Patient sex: M
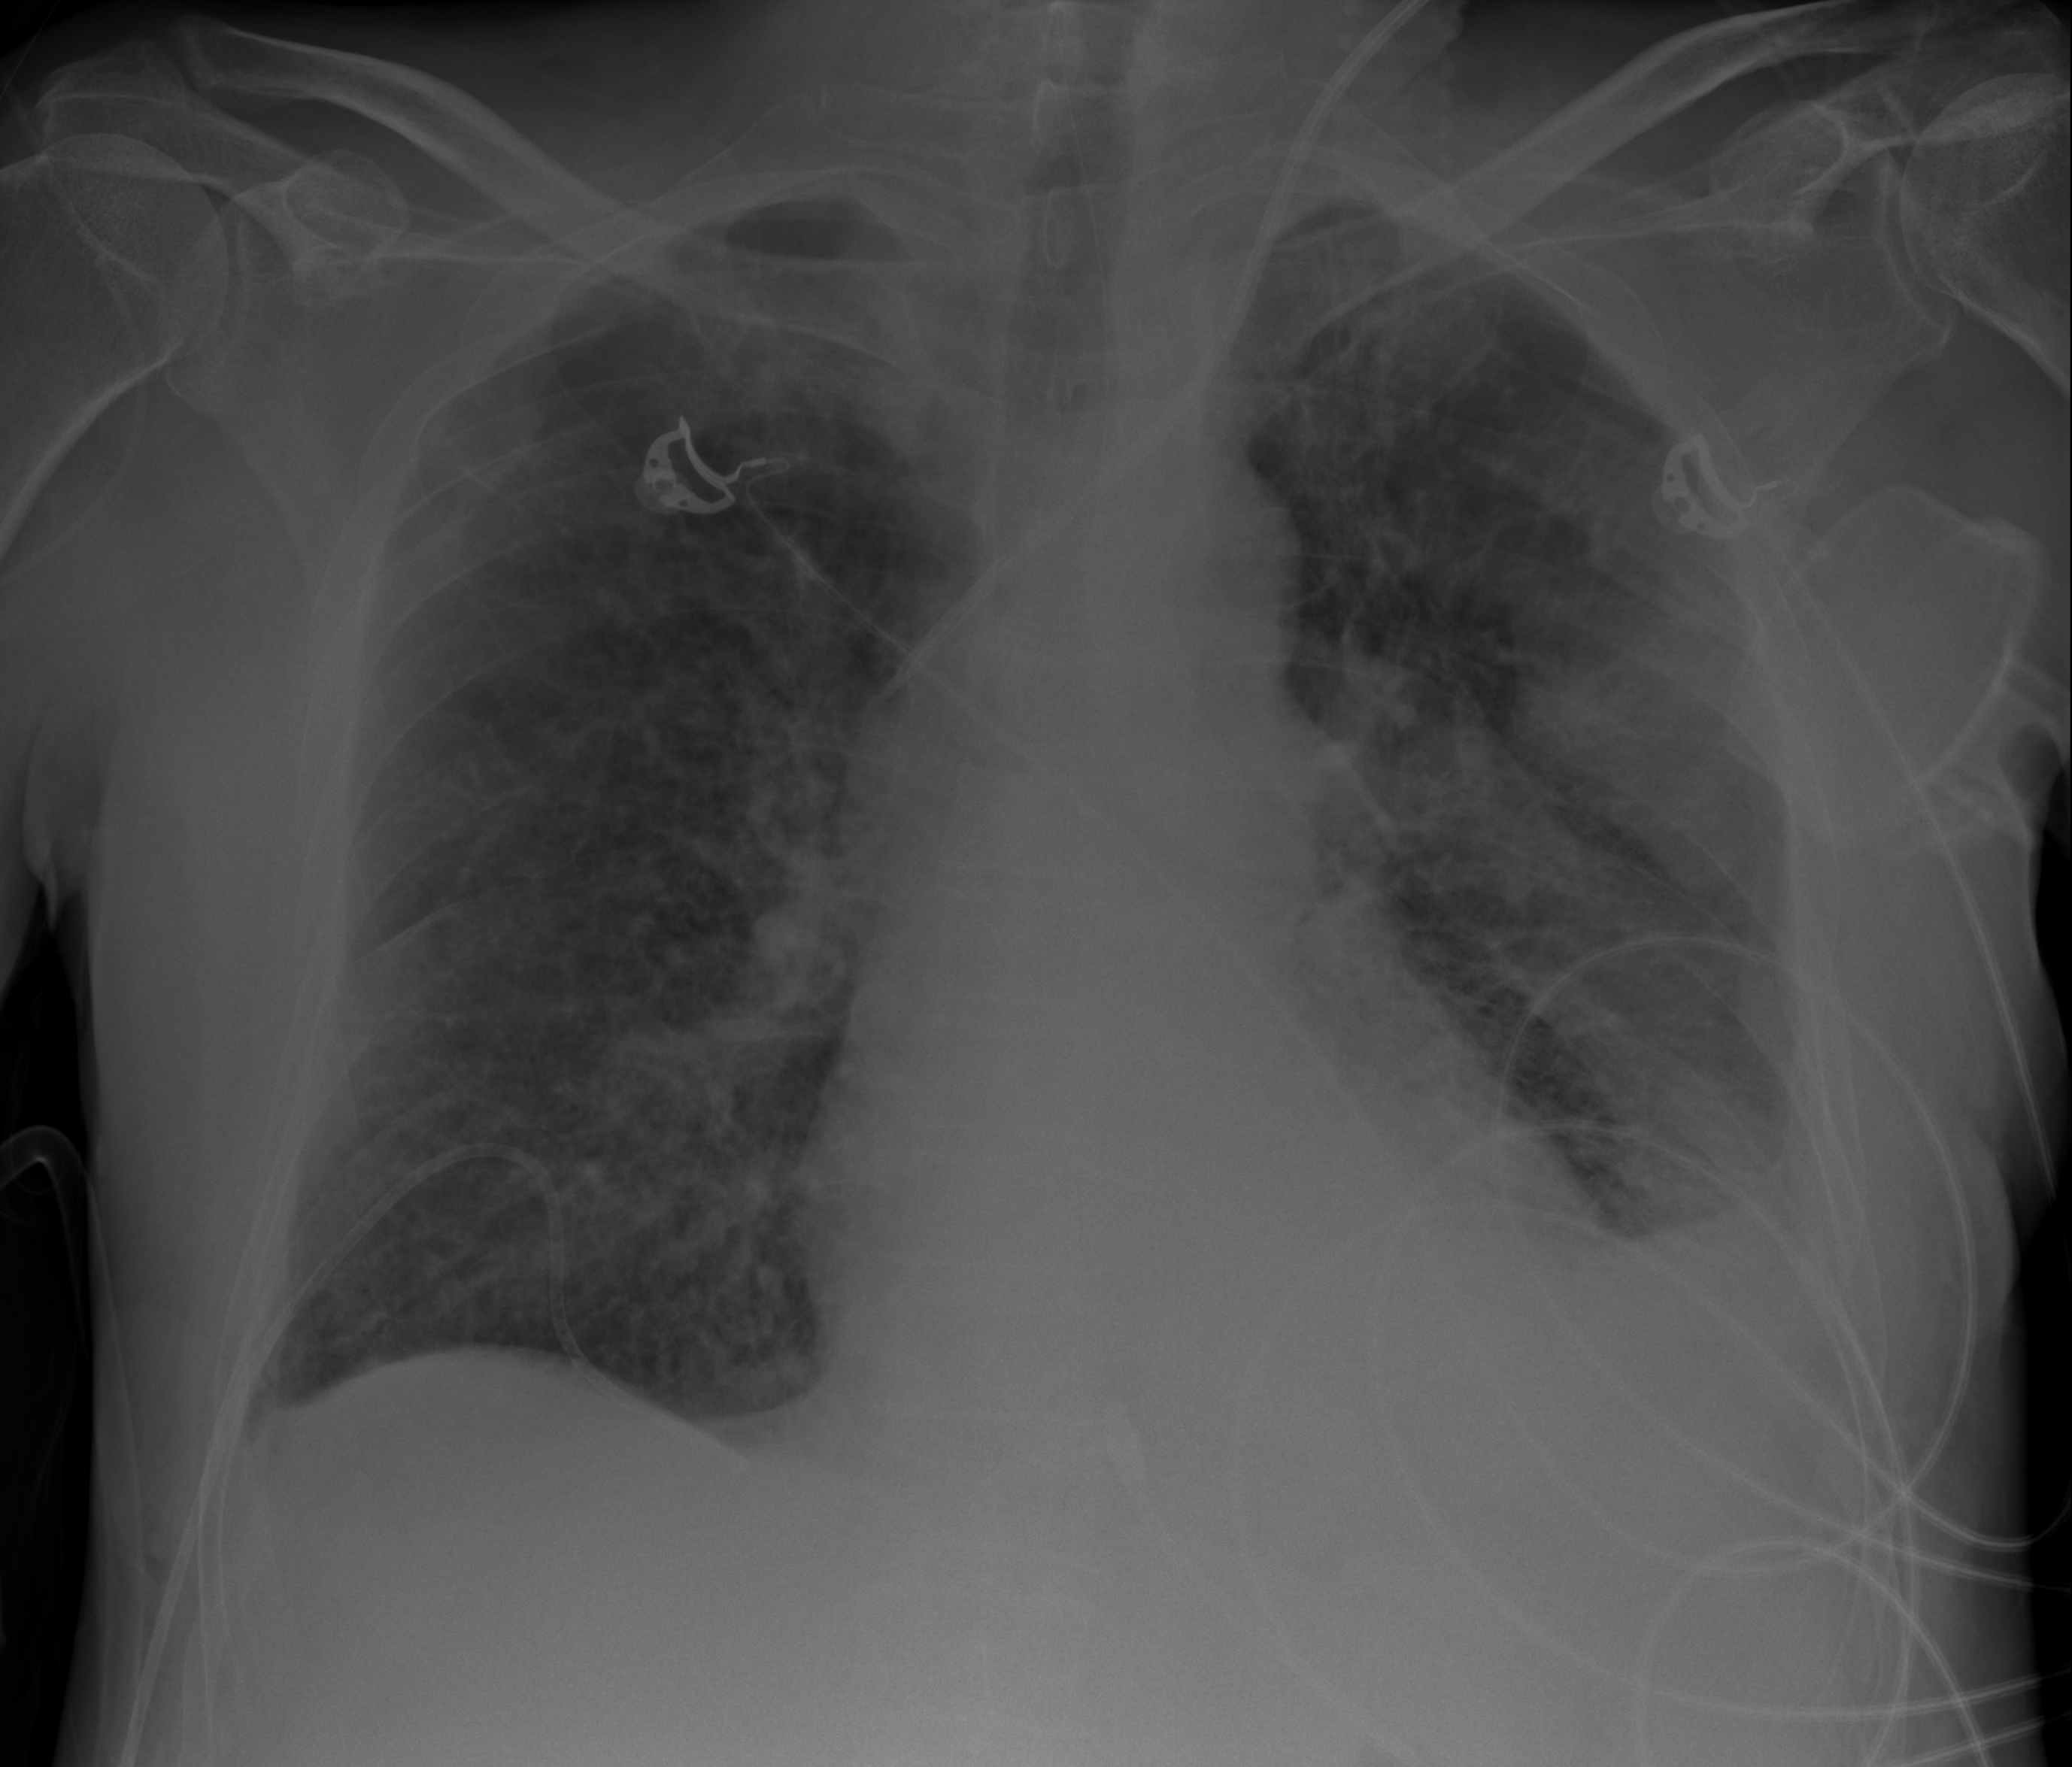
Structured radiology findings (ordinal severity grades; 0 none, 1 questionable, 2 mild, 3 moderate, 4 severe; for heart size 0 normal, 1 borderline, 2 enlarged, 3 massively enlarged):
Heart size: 0
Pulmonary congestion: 2
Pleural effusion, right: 2
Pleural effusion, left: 3
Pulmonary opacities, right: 3
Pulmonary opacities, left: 3
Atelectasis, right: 3
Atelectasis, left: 3